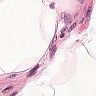
Metastatic tissue present: no